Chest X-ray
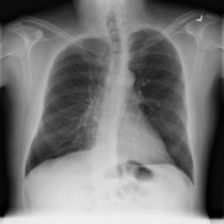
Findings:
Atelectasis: negative
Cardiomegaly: negative
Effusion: negative
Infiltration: negative
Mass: negative
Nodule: negative
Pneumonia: negative
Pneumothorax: negative
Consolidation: negative
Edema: negative
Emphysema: negative
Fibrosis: negative
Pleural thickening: negative
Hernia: negative